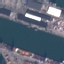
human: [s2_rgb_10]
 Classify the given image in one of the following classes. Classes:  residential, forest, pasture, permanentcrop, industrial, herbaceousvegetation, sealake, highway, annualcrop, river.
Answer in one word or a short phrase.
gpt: River